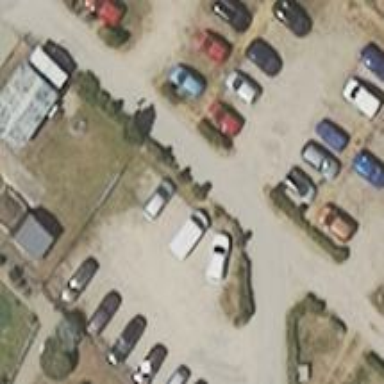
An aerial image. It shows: Road serving as parking aisle.